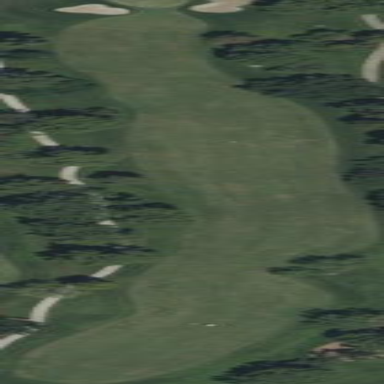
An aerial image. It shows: Golf fairway surrounded by grass.